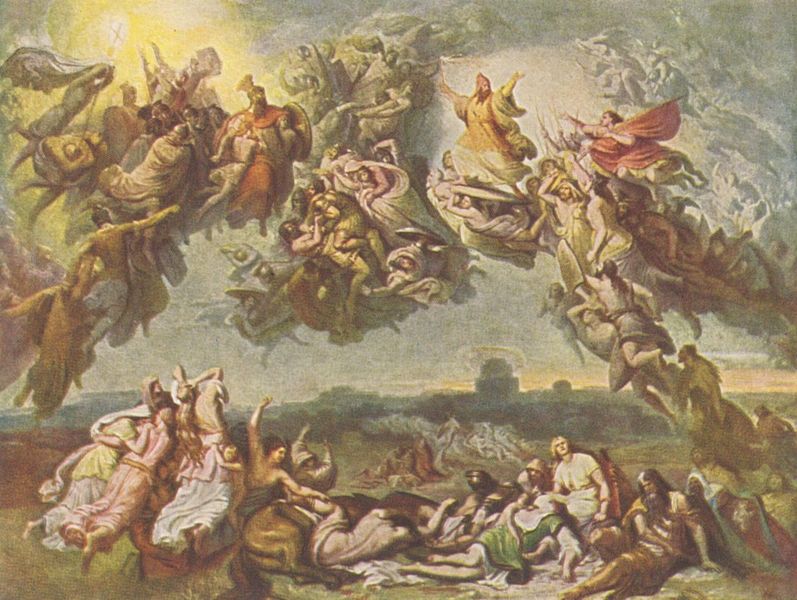
Titel: Die Hunnenschlacht
Künstler: Wilhelm von Kaulbach
Standort: München
Institution: Neue Pinakothek
Schlagwörter: blau, gemälde, gott, himmel, kampf, mann, schlaf, umhang, wolken, bäume, frauen, gelb, grün, landschaft, menschen, sitzen, stadt, abend, bewegung, frau, haar, kleid, kleider, köpfe, licht, männer, schwarz, szene, weiss, rot, tiere, wiese, wolke, fest, leute, masse, menge, gericht, wand, arme, barock, bibel, historie, tod, tragen, bild, gesten, hände, öl, dämmerung, ebene, erde, horizont, sonne, boden, gewand, haare, decke, gewänder, personen, renaissance, wald, fliegen, pferd, pferde, engel, garten, beine, liegen, schlafend, fahne, figuren, kuppel, krieg, schlacht, historienbild, könig, soldaten, leuchten, leiber, schild, antike, kreuz, strahlen, schweben, wirbel, streit, leichen, tote, fliegend, helm, mythologie, schein, christus, jesus, sterben, antik, apokalypse, christlich, götter, jüngstes gericht, leid, leiden, olymp, krieger, seelen, vision, kaulbach, umhänge, auffahrt, tempel, heilige, deckengemälde, fresko, kirchlich, verehrung, jünger, kreislauf, heilig, wandbild, anbetung, gloriole, jerusalem, ruppe, mars, christentum, fresco, auferstehung, dumpf, altarbild, himmelfahrt, schlachtfeld, geister, rufen, apotheose, aufsteigen, grupe, avignon, glorie, moritz von schwind, gewusel, hergott, heerscharen, jüngster tag, menscheng, landshcaft, hunnen, himmelsheer, tempe, jüngste, engelssturz, deckengemlde, hunnenschlacht, rethel, vergöttlichung, kampg, pf, hjorizont, wolgen, keute, fpferd